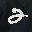
Label: 2